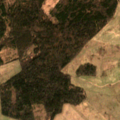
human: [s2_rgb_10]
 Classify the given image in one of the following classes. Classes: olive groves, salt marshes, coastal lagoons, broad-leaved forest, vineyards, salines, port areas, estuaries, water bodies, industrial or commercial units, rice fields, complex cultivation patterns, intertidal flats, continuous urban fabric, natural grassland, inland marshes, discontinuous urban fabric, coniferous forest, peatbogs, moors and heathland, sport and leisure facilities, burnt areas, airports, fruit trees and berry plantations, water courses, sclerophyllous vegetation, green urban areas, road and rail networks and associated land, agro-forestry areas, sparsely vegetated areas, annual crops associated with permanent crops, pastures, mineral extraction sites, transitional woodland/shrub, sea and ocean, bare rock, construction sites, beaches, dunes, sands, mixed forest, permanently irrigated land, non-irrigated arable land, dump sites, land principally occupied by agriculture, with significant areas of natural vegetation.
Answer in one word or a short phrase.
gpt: non-irrigated arable land, pastures, coniferous forest, mixed forest, transitional woodland/shrub